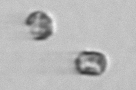
Label: Thalassiosira_sp_aff_mala